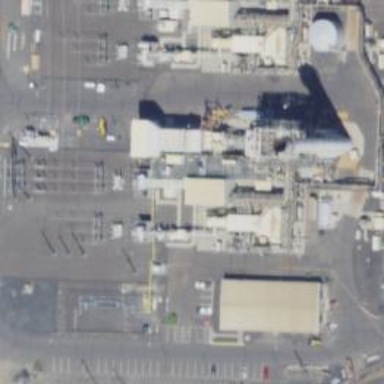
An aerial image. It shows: Gas turbine generator.